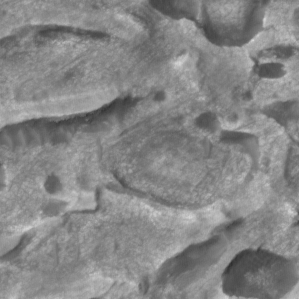
Label: non_frost